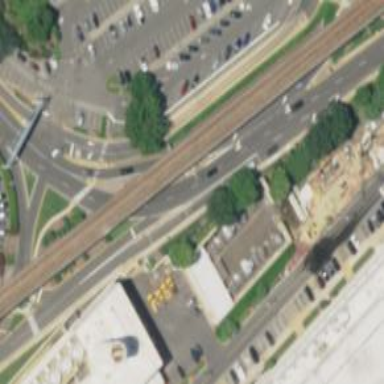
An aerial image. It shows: Busway road.